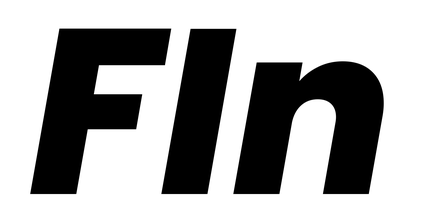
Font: Poppins-ExtraBoldItalic